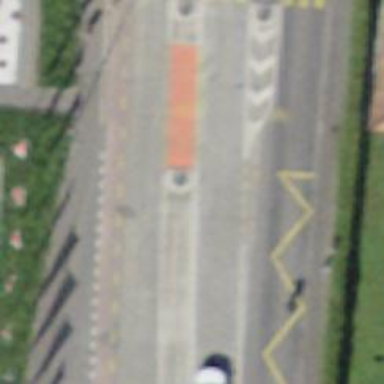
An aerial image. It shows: Bus stop with stop position for public transport.